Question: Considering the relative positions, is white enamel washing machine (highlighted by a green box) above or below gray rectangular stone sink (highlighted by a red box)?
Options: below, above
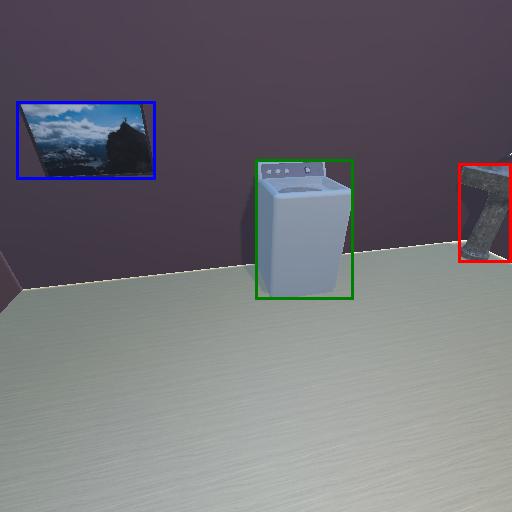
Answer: below